Interaction volume radius: 10 \u00c5
Interaction volume height: 10 \u00c5
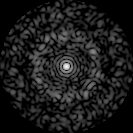
Disorder parameter: 0.8267